Question: In the picture below i see my branches as tree from the master. How can i get the same graph with my local folder before pushing every thing to Github? I want to see that if my current branch come from the master?
Sorry if the name is not telling my issue very clear but just because i don't know what is that called and how to do it. BTW any modification by your side i will be so appreciated.

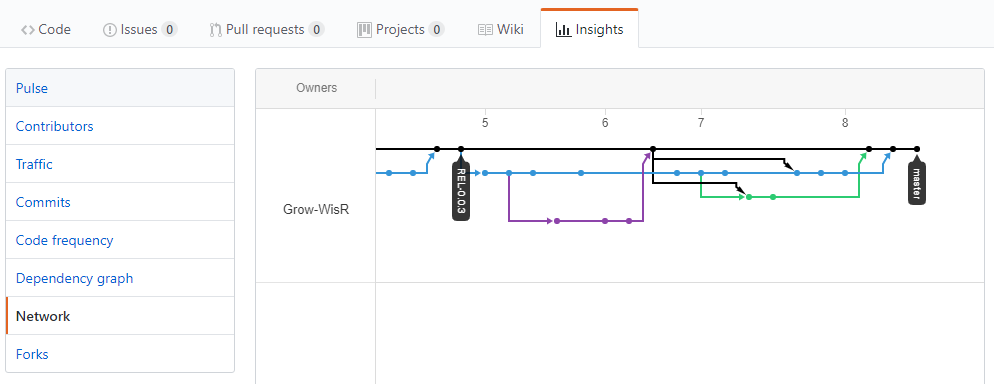
Answer: '''
git log --graph --oneline --all --not --remotes=*
'''
was what OP wanted